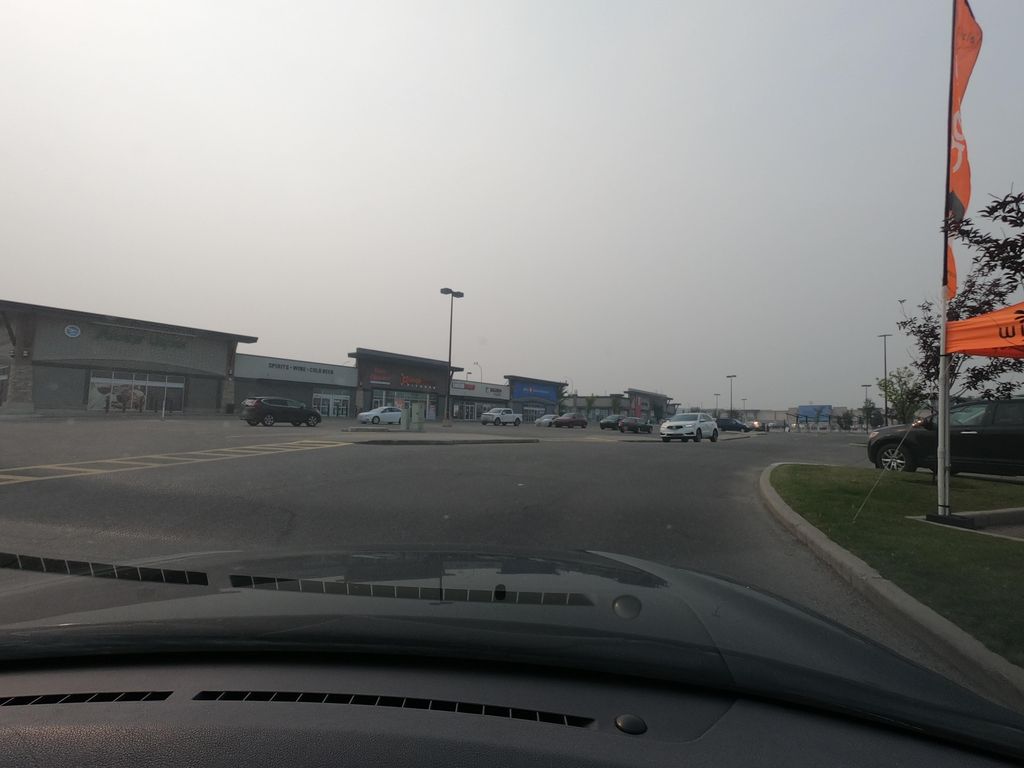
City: calgary